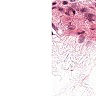
Metastatic tissue present: no